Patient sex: M
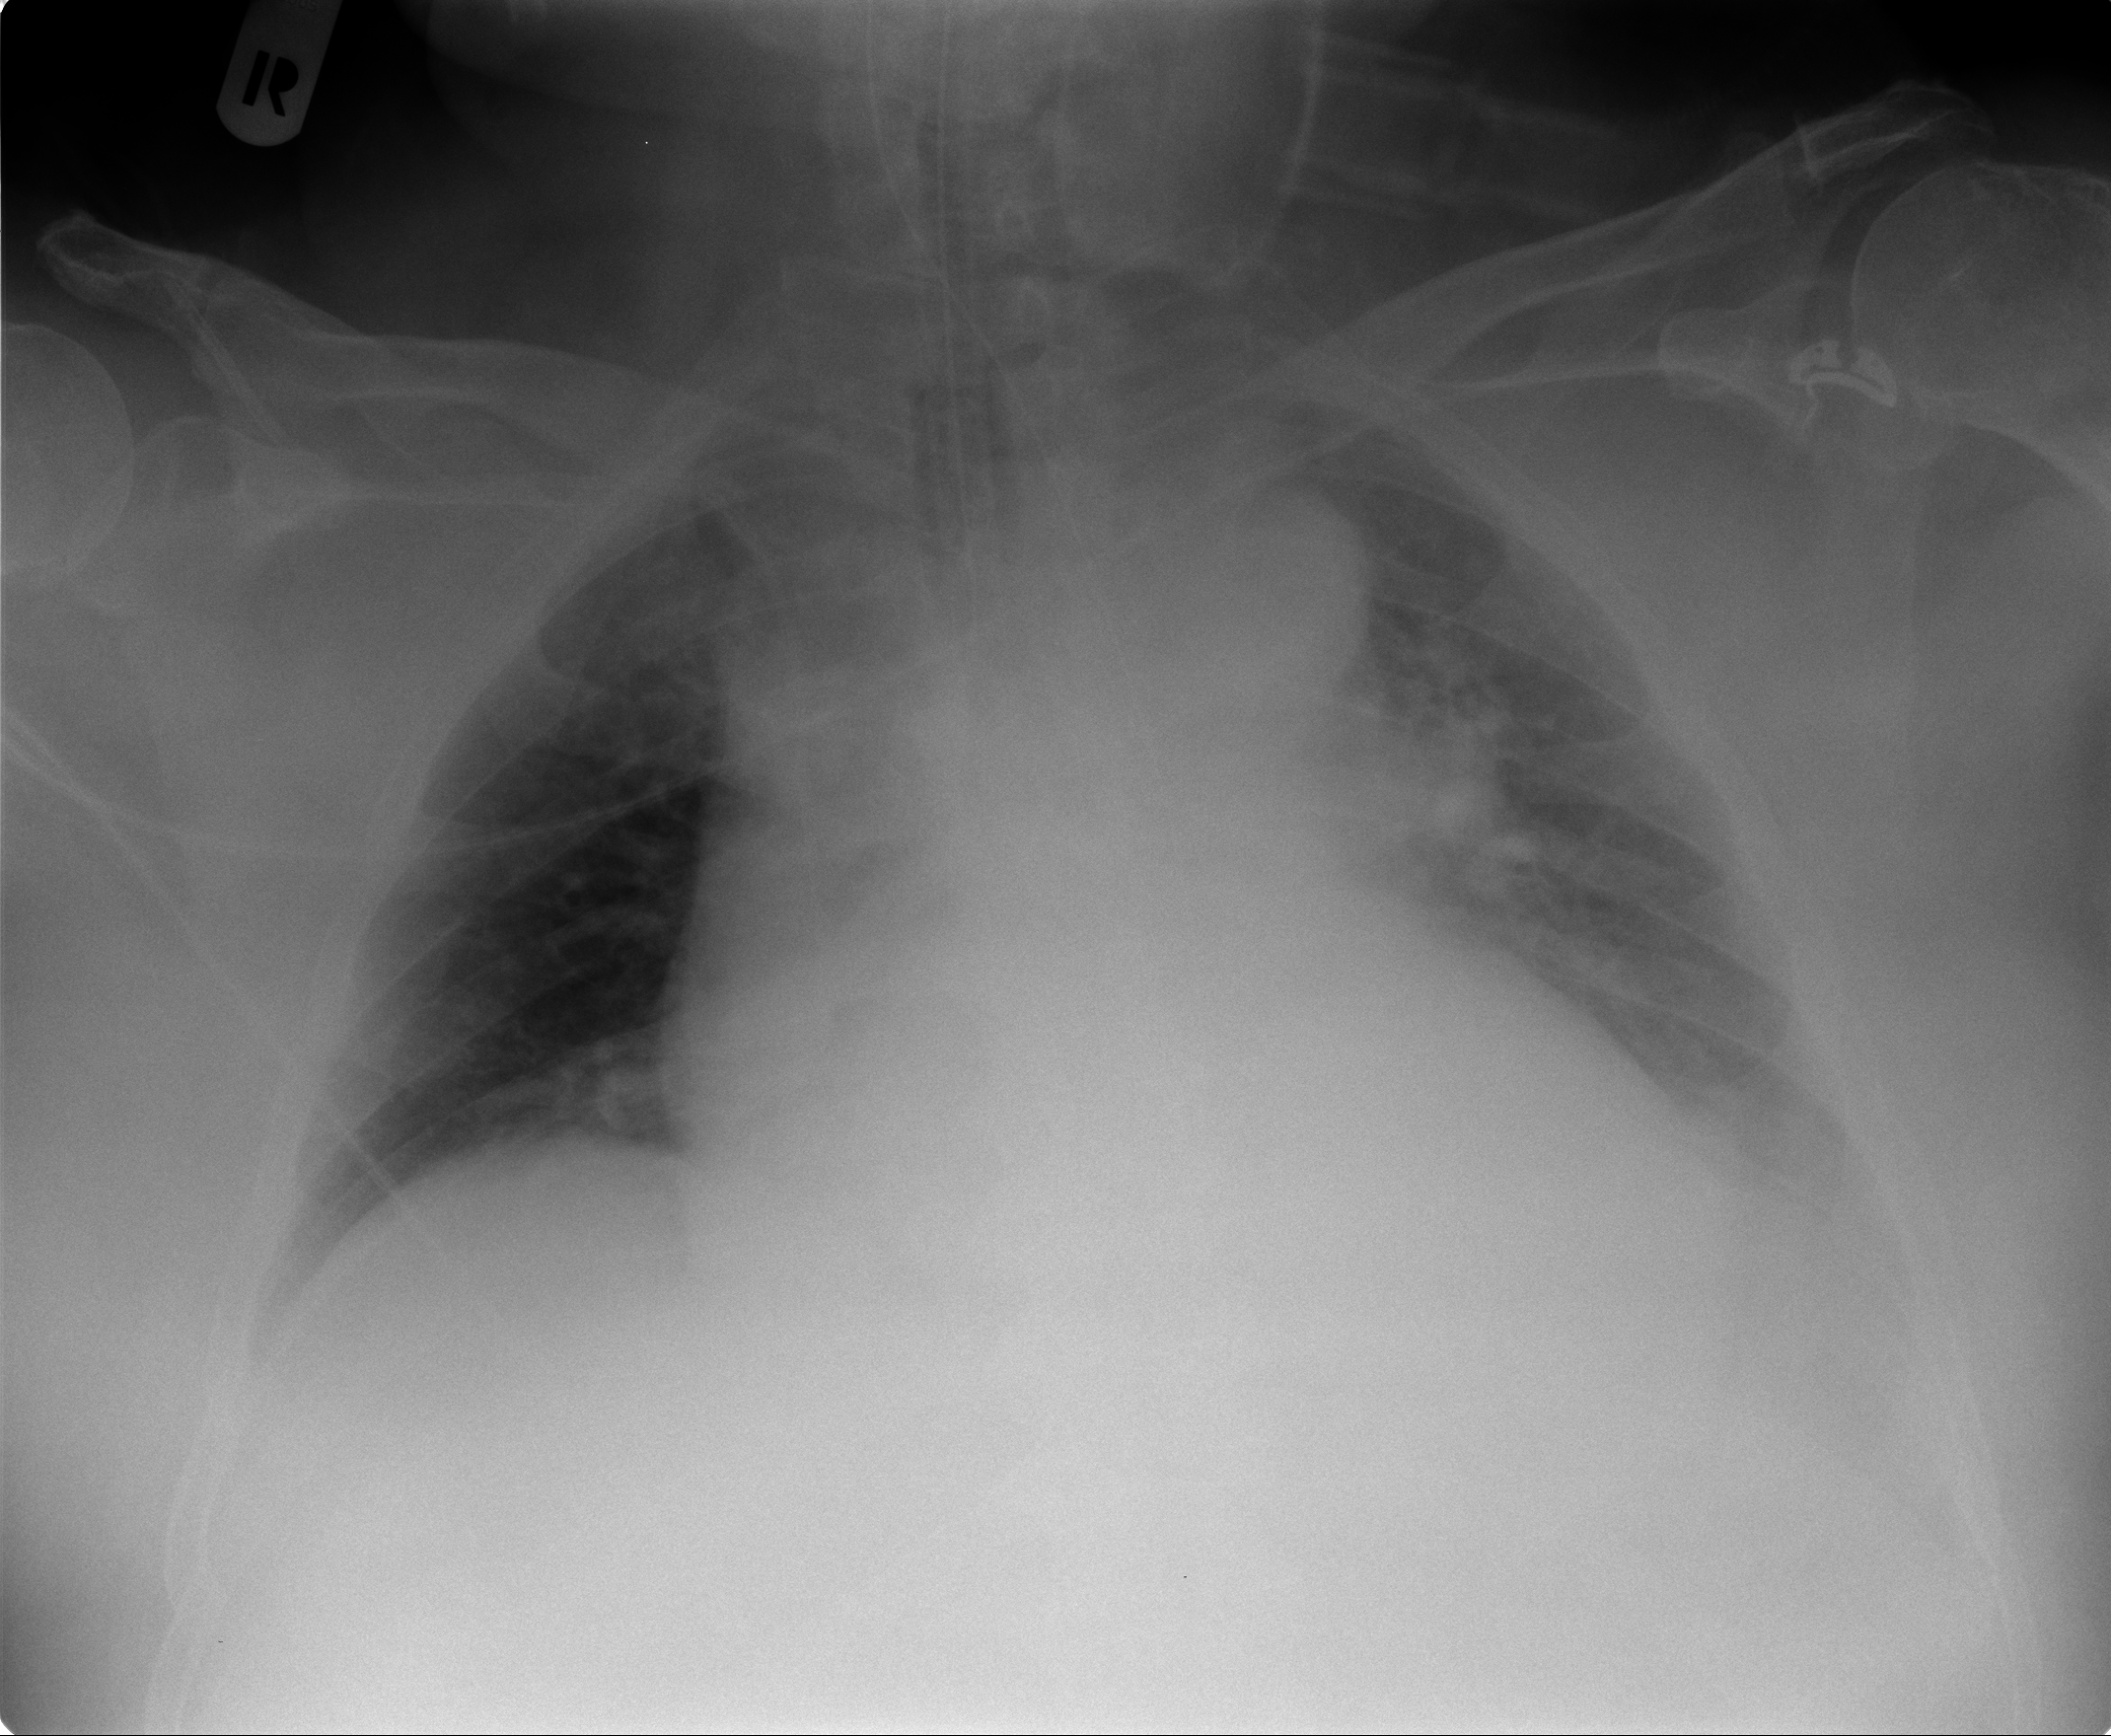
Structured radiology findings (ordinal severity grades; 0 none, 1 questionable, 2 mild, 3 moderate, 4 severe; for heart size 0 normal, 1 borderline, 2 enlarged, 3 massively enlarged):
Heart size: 0
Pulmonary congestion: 0
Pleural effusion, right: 0
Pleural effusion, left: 2
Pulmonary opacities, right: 0
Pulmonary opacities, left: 0
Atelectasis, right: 0
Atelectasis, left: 0